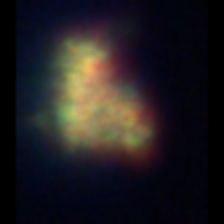
Taxon: Unknown_detritus
Group: Unknown